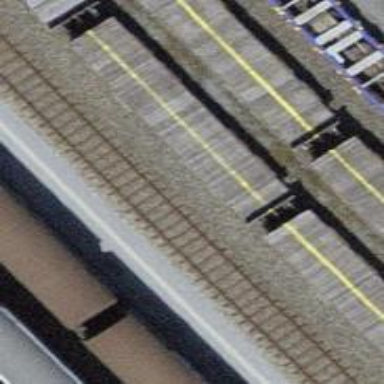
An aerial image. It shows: Railway yard with one track in service.